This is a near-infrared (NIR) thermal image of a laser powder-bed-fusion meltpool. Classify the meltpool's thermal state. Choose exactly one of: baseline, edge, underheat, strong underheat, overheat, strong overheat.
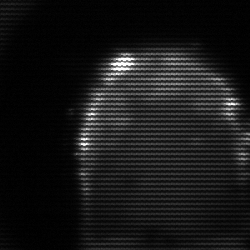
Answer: baseline